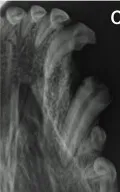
Preoperative control.
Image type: radiology (x_ray)